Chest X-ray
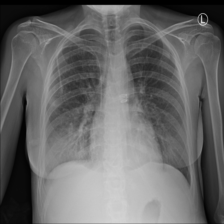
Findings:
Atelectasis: negative
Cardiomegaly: negative
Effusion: positive
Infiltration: negative
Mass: negative
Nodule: negative
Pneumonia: negative
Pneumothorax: negative
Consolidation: negative
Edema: negative
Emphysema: negative
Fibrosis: negative
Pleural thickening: positive
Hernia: negative